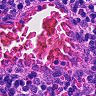
Metastatic tissue present: no